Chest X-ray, PA view. Patient: 30 years old, sex M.
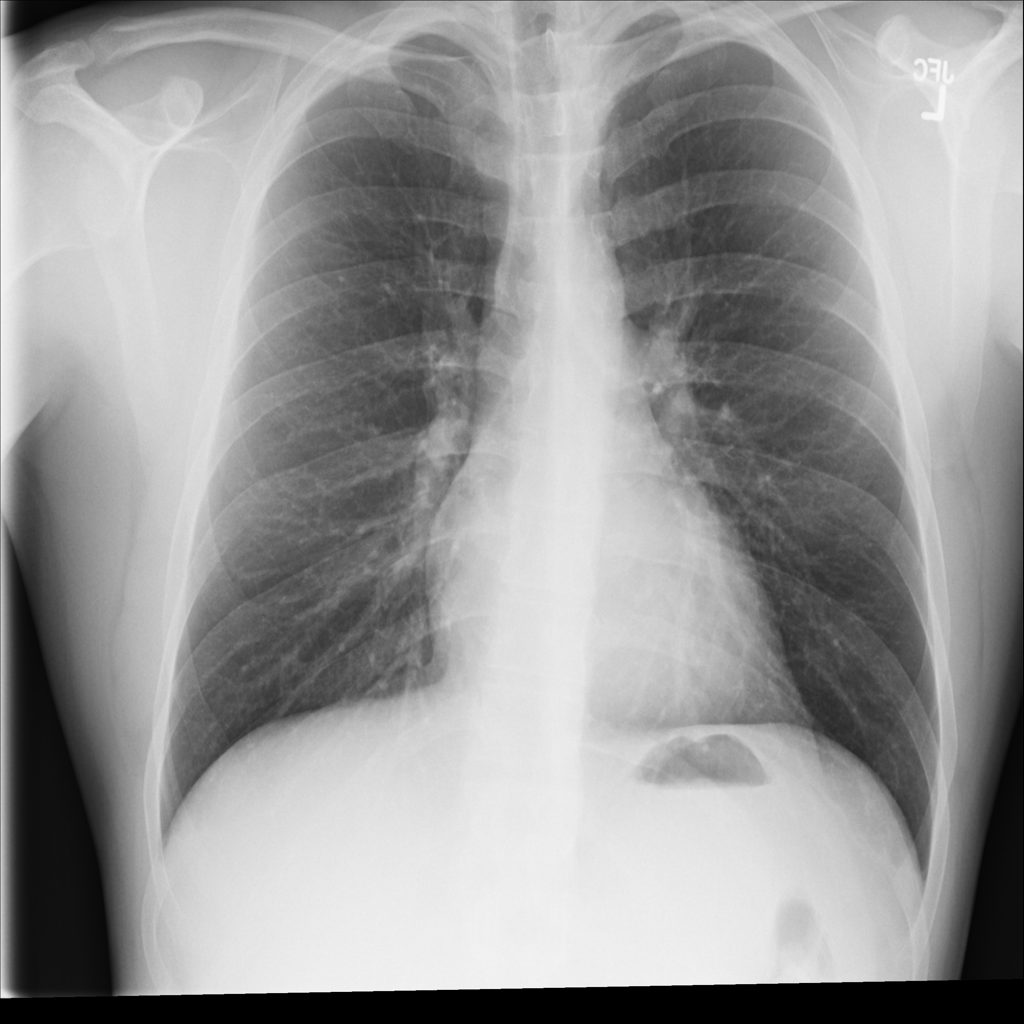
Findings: No Finding